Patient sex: M
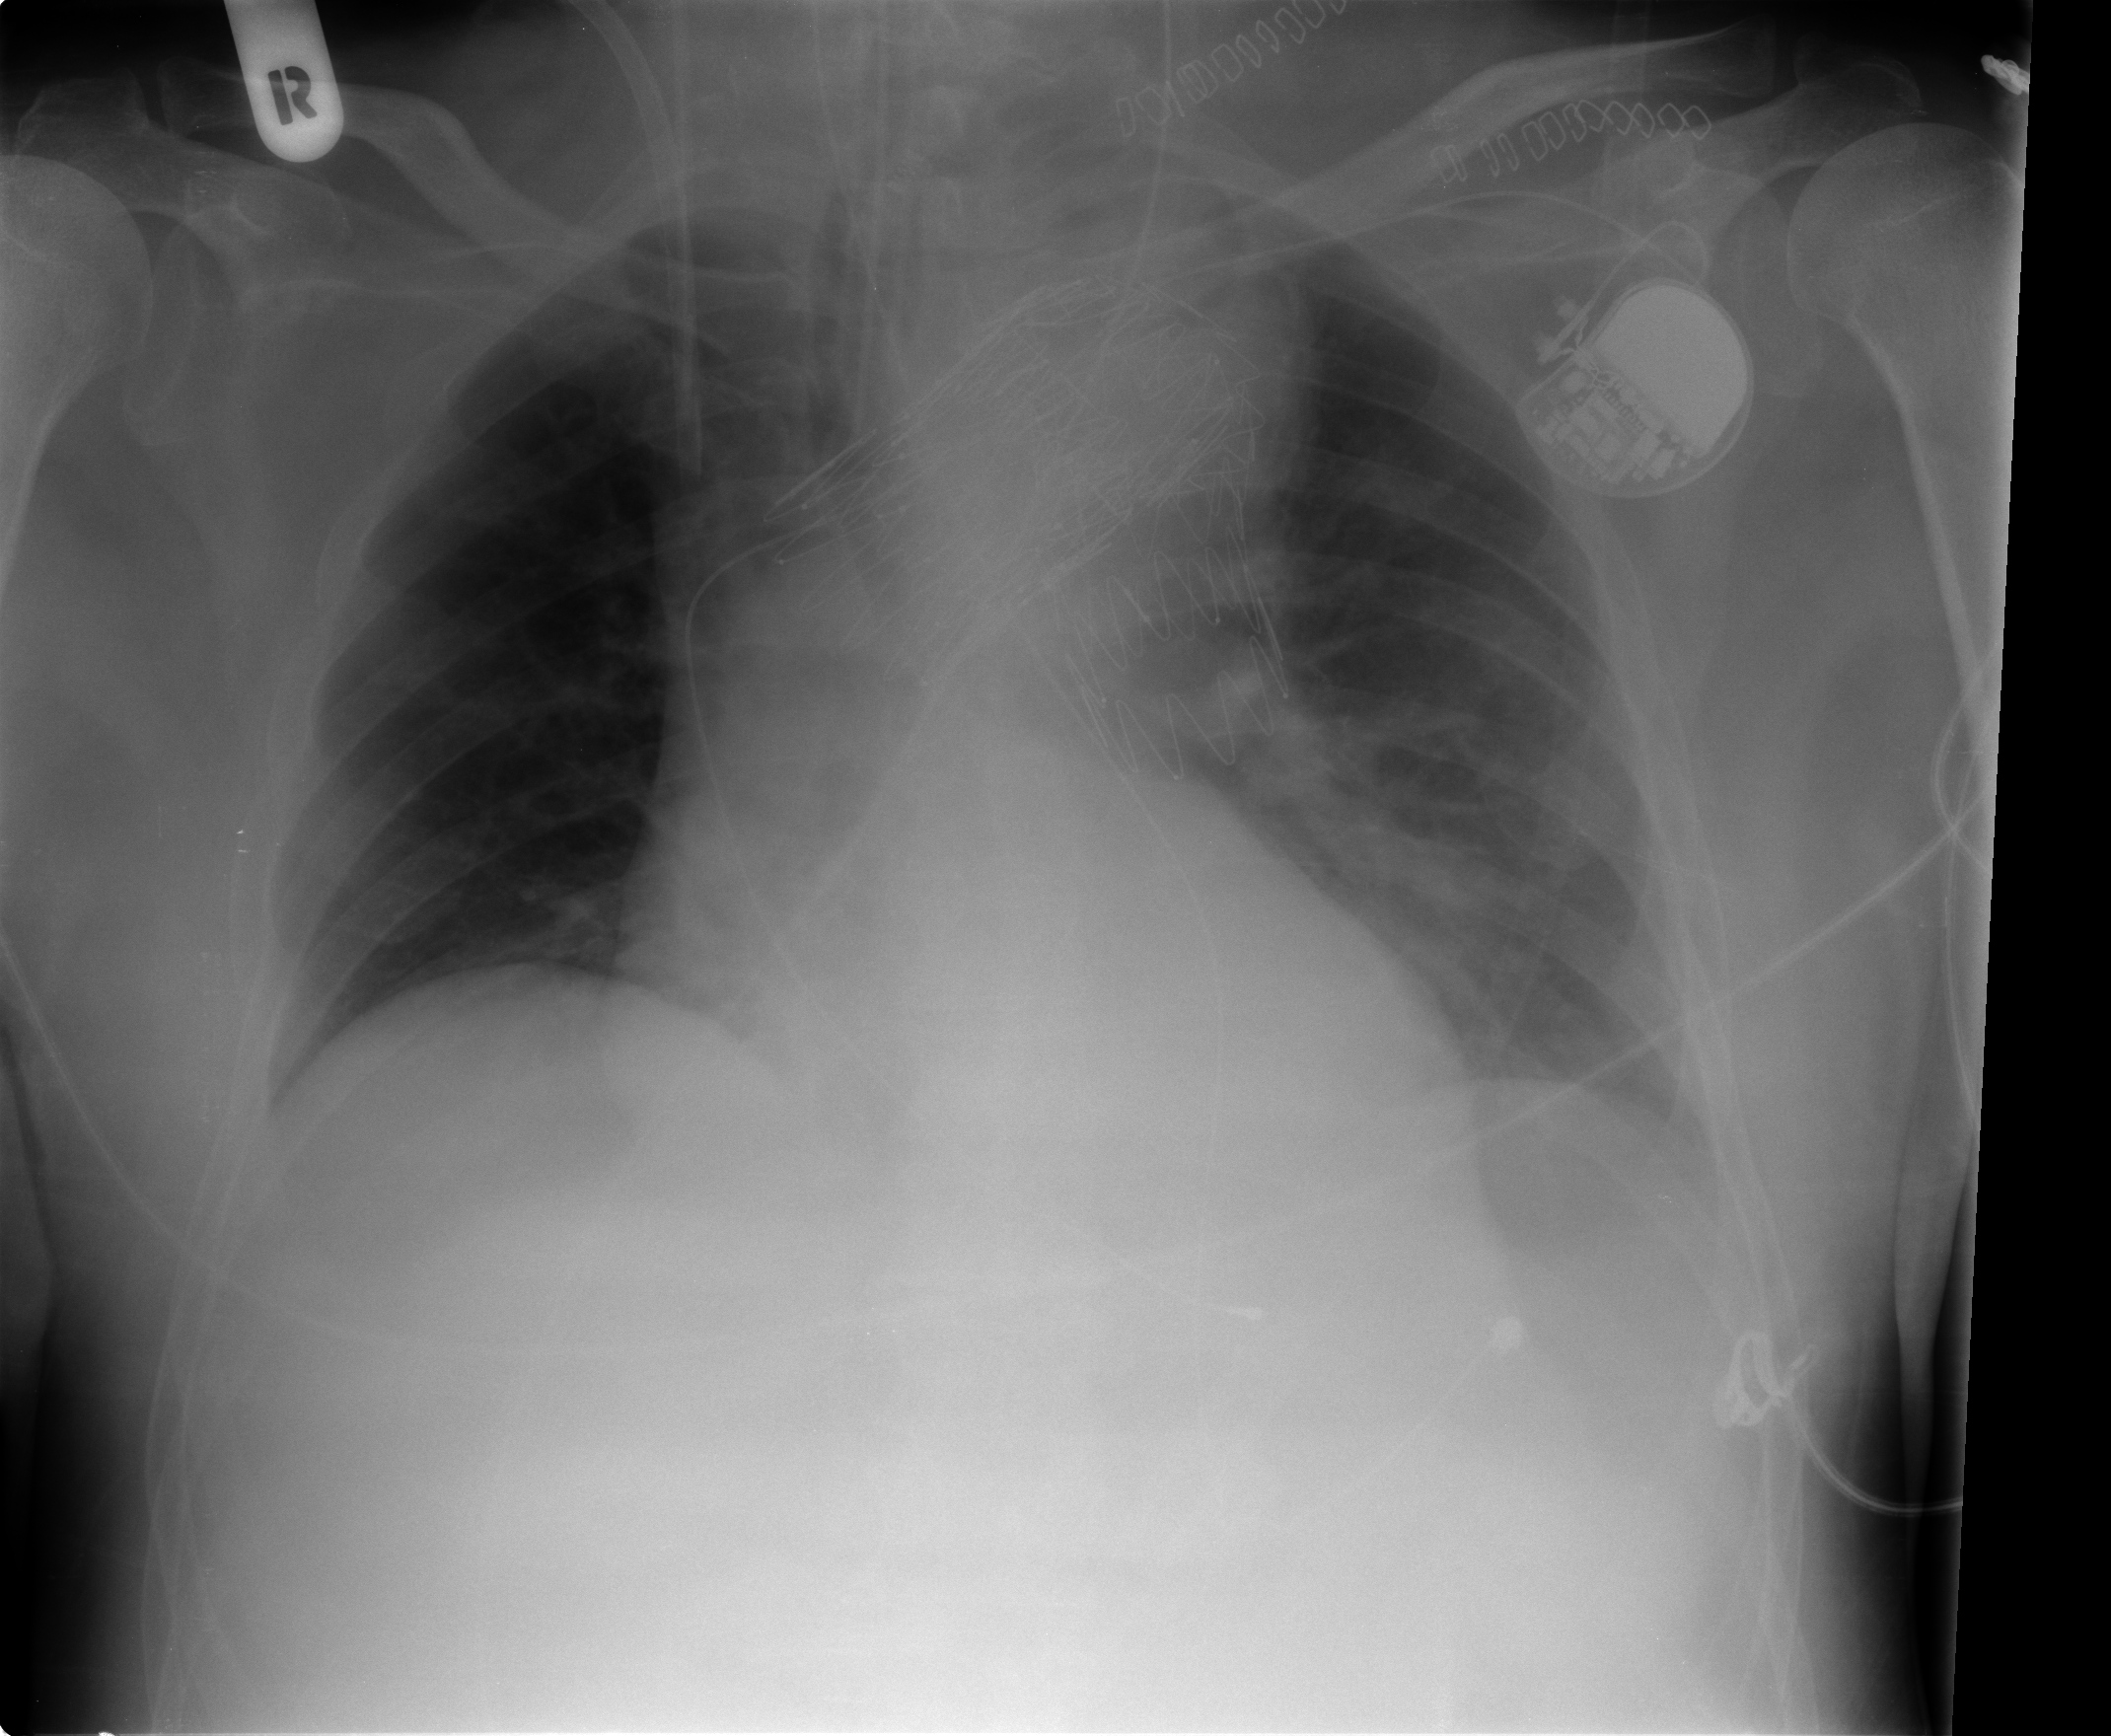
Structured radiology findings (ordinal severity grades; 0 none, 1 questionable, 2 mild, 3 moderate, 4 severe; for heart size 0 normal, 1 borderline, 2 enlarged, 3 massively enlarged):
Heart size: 0
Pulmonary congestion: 2
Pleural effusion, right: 0
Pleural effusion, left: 1
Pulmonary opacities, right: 0
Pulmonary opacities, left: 2
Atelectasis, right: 1
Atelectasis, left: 2